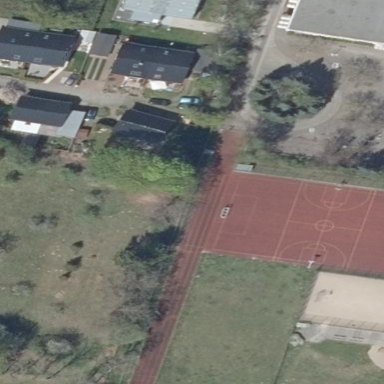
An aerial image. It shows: Track located within leisure land area.